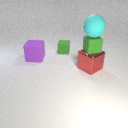
small green rubber cube above large red metal cube